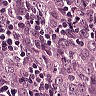
Metastatic tissue present: yes